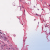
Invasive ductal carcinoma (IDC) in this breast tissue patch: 0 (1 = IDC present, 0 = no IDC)